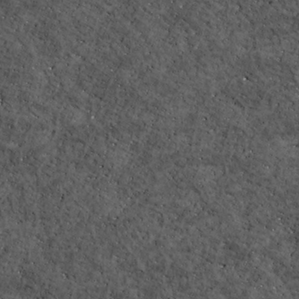
Label: non_frost